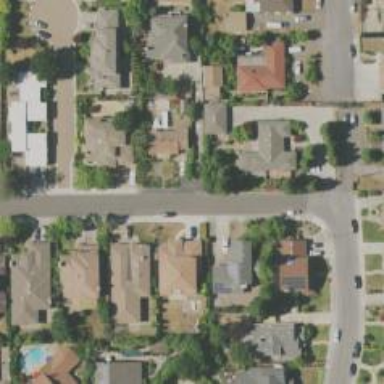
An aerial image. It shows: Residential road with sidewalk on the left side.